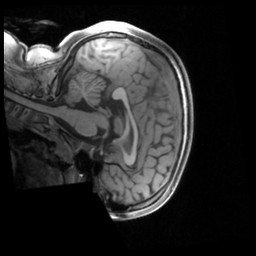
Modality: T1w
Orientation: sagittal